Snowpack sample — Snodgrass Mountain, Crested Butte, Colorado (2/4/25, 12:06 PM MST)
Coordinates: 38.923, -106.968
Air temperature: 35 °F
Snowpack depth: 80 cm
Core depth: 40 cm
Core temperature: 32 °F
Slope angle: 14°, slope face: 78°
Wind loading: low
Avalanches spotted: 0
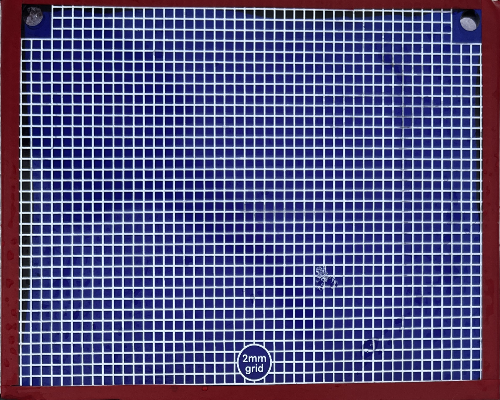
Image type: profile
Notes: No avalanches nearby, unusually warm weather for the last month reported by residents, Collected 25 yards from treeline